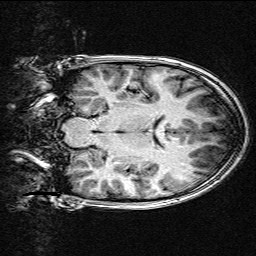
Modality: T1w
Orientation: coronal
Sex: female